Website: home-depot
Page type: payment
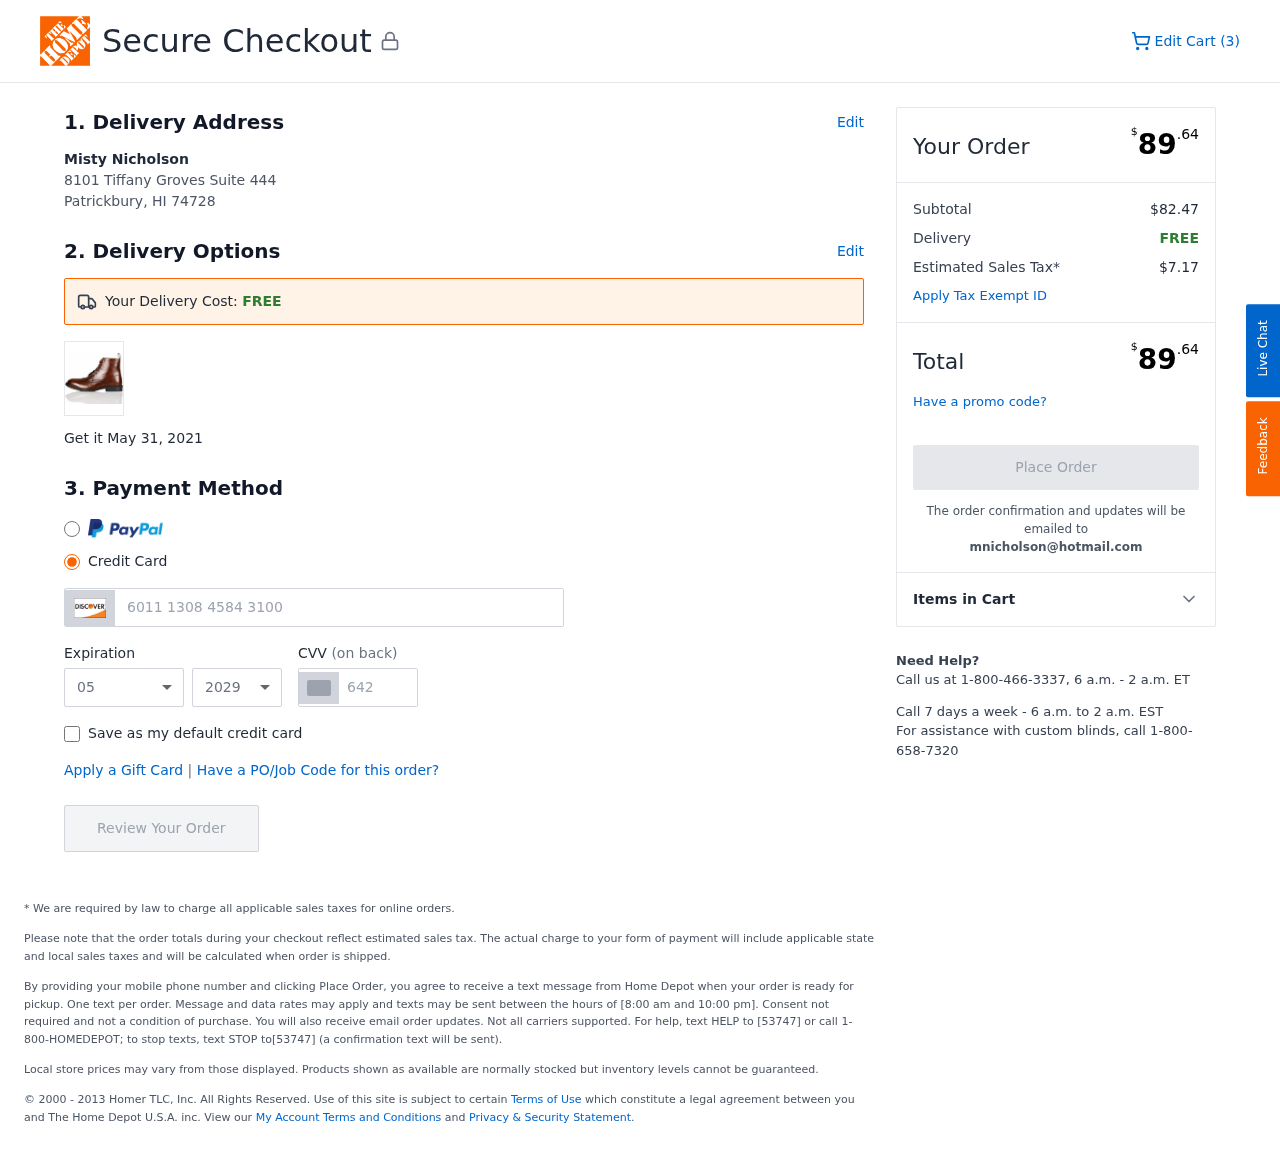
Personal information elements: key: PII_CARD_CVV
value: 642
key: PII_CARD_EXPIRY_MONTH
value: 05
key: PII_CARD_EXPIRY_YEAR
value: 29
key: PII_CARD_NUMBER
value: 6011 1308 4584 3100
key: PII_CITY_STATE_ZIP
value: Patrickbury, HI 74728
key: PII_EMAIL
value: mnicholson@hotmail.com
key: PII_FULLNAME
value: Misty Nicholson
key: PII_STREET
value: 8101 Tiffany Groves Suite 444
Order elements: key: ORDER_NUM_ITEMS
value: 3
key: ORDER_DELIVERY_DATE
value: May 31, 2021
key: ORDER_TOTAL
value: $89.64
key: ORDER_SUBTOTAL
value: $82.47
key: ORDER_SHIPPING_COST
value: FREE
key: ORDER_TAX
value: $7.17